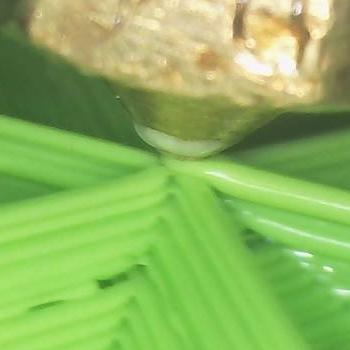
Flow rate: 238%